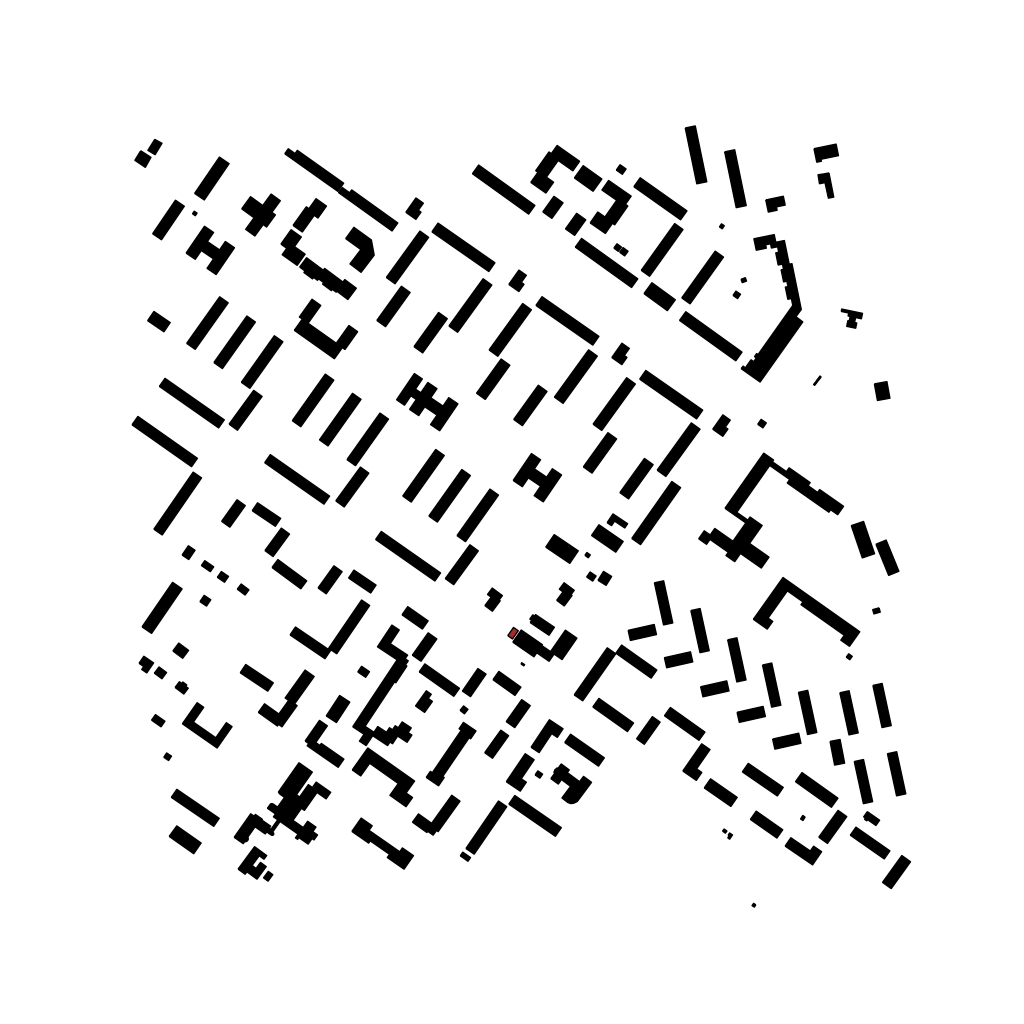
Tags: overhead vector_map, business, industrial, recreation, residential, special, transport, historical, modern, soviet, high_rise, individual_rise, low_rise, medium_rise, density_1, Building, Facility, 1.0 km²